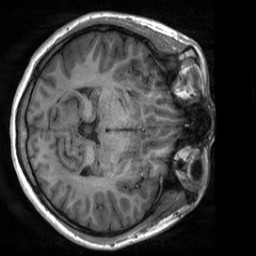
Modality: T1w
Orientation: axial
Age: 19
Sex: female
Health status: healthy
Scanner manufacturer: siemens
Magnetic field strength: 3 T
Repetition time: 2 s
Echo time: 0.00232 s